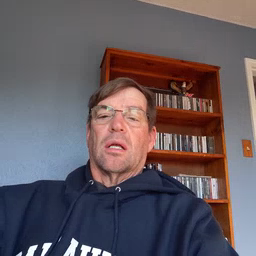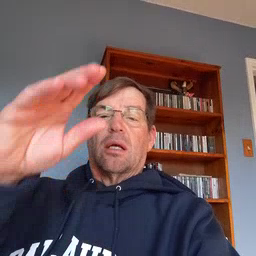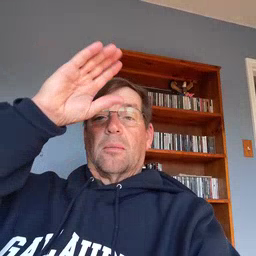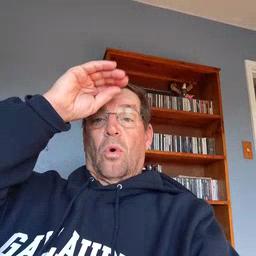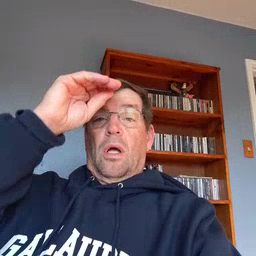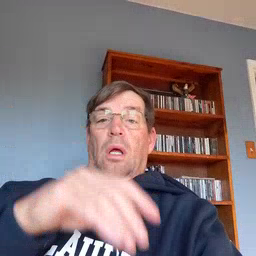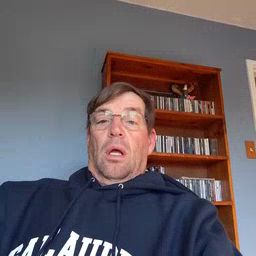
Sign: boy